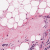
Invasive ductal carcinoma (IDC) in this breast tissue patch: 1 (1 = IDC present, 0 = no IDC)